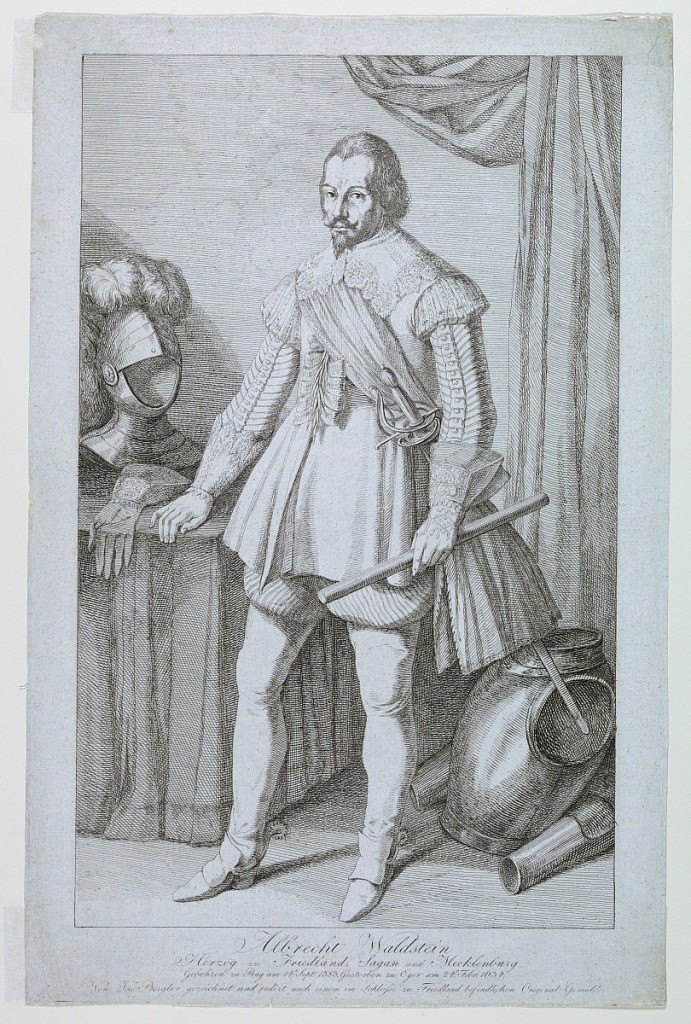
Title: Portrait of Albrecht Waldstein
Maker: Joseph Bergler the younger, Austrian, 1753 - 1829
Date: ca. 1800-1820
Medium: Engraving on paper
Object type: Print
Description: Full length standing portrait of Albercht Waldstein, Duke of Freidland, Sagan and Mecklenburg (1583-1634), shown with his armor beside him, and resting his right hand on a table on which is his helmet. Below, a four line explanatory inscription in German.